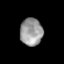
Tissue: lung
Cell type: Epithelial cells
Senescence score: 0.2157
Nuclear area (px): 605
Mean DAPI intensity: 154.048